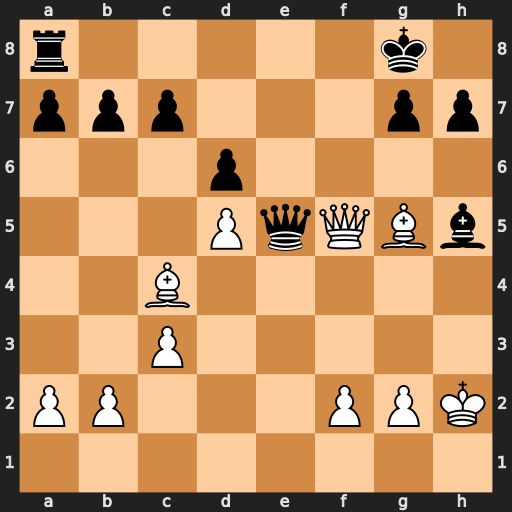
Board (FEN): r5k1/ppp3pp/3p4/3PqQBb/2B5/2P5/PP3PPK/8
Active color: w
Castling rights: -
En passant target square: -
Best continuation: Qxe5 dxe5 d6+